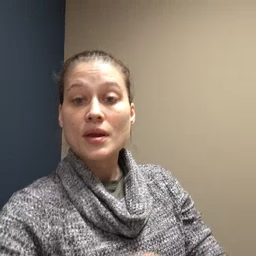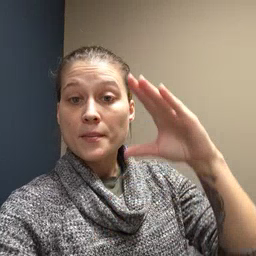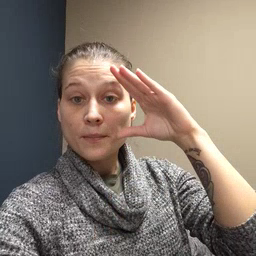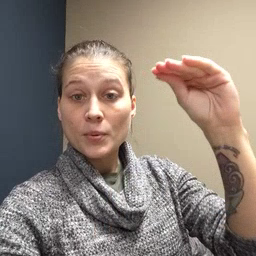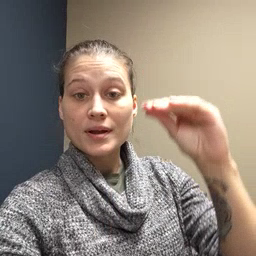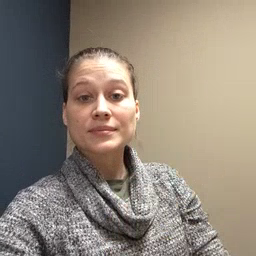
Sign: boy